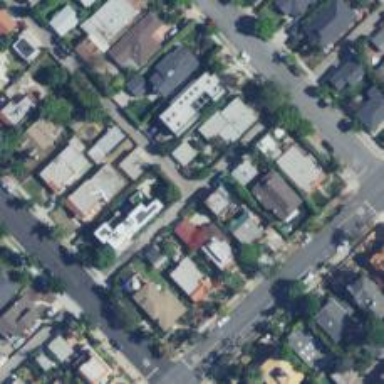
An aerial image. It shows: Residential alleyway.